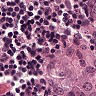
Metastatic tissue present: yes